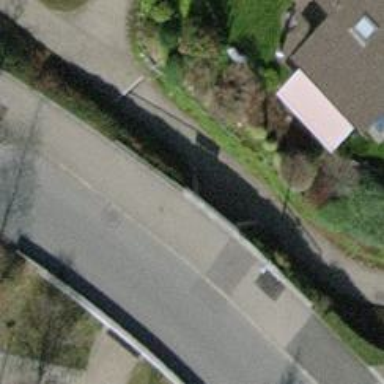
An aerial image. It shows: Asphalt footway with tunnel.